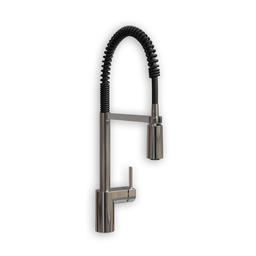
Label: appliances